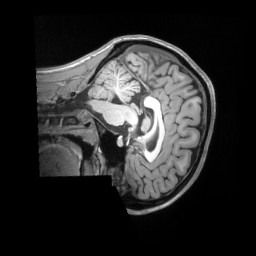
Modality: T1w
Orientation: sagittal
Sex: female
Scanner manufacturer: siemens
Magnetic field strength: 3 T
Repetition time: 2.53 s
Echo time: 0.00164 s